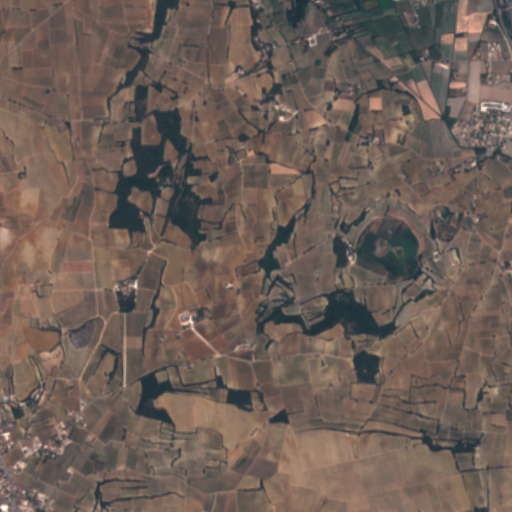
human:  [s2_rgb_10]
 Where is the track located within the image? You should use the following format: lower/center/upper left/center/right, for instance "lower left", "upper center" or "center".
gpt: There is no track in the image.